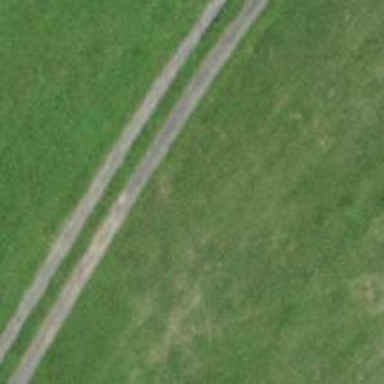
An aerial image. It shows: Grass track.